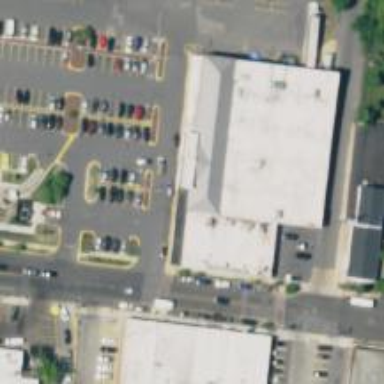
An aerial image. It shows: Convenience shop.